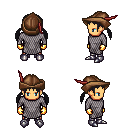
a pixel art fantasy rpg character, male body template, human, tanned skin, chain mail, metal pants, raven twin-tailed hairstyle, leather cap, gold gloves, metal boots, four views (front, back, left, right), 2x2 character sprite sheet, small pixel art, hard edges, no anti-aliasing